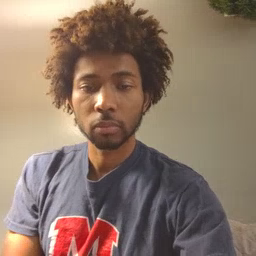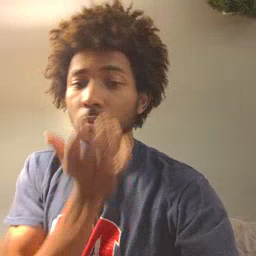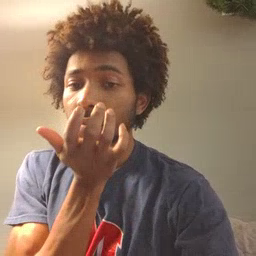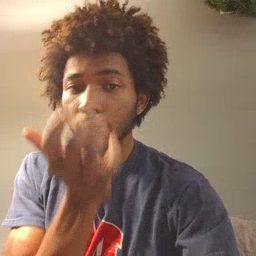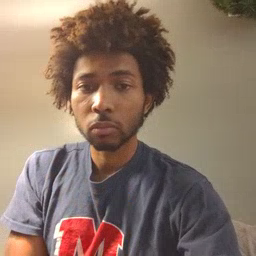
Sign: grass